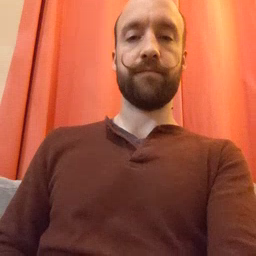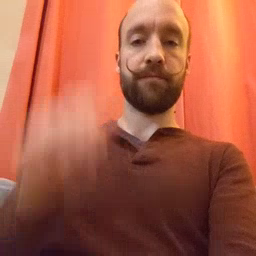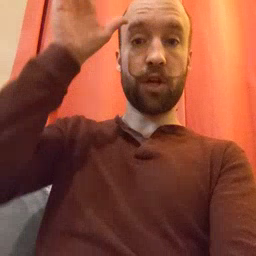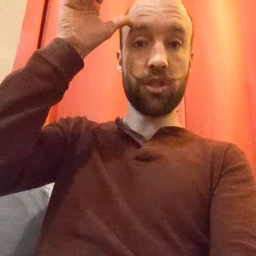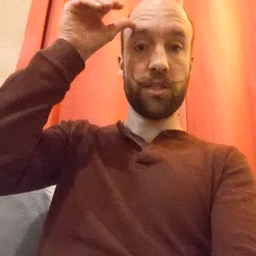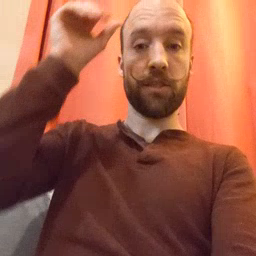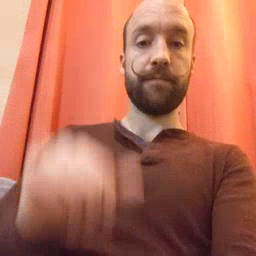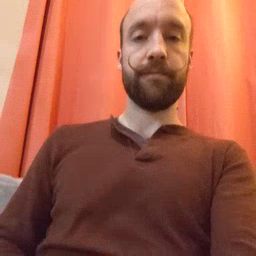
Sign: donkey